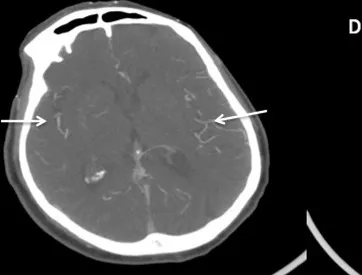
The bilateral middle cerebral arteries fill completely on axial CT angiography without branch occlusions (arrows).
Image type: radiology (ct)